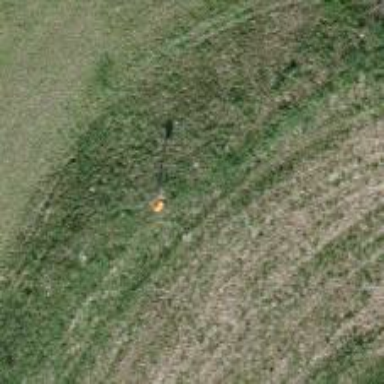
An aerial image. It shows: Pole with roof-covered pipeline marker.